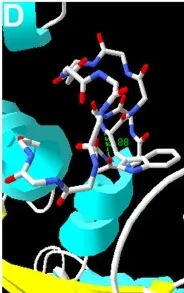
Homology modeling of wild-type and mutant RAG1. Structure of p.831_833 in wild-type RAG1 and p.831_833del in the mutated RAG1
(E, F).
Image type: radiology (ct)